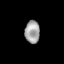
Tissue: skin
Cell type: Epithelial cells
Senescence score: 0.2755
Nuclear area (px): 330
Mean DAPI intensity: 161.385